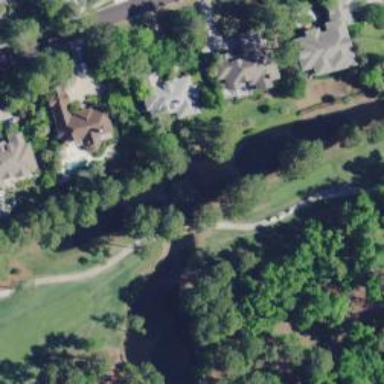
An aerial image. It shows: Path bridge crossing golf cartpath.